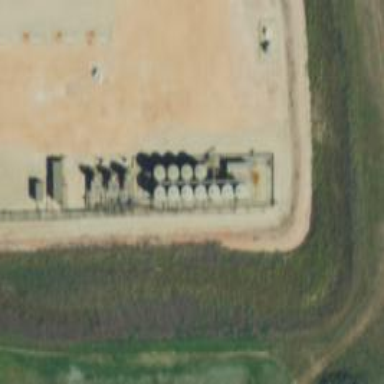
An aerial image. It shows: Storage tank with man-made structure.